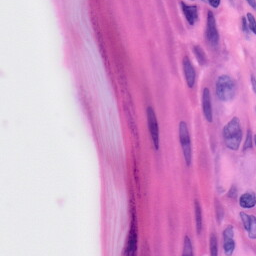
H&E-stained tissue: Skin